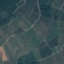
Land use / land cover: PermanentCrop